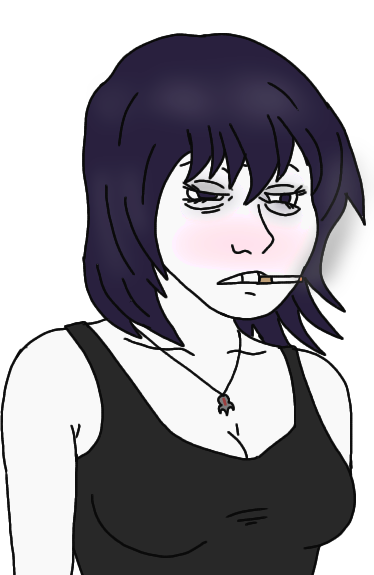
Label: 5_Tomboy